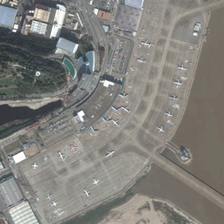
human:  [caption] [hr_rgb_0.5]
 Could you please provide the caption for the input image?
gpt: many tall buildings have been built near the airport .

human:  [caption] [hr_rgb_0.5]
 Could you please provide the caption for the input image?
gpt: there is a lake next to the airport .

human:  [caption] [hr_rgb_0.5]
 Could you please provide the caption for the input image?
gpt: there is a lake next to the airport .

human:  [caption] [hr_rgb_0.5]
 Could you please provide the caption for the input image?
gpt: many tall buildings have been built near the airport .

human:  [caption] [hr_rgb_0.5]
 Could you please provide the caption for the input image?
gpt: there is a lake next to the airport .